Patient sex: F
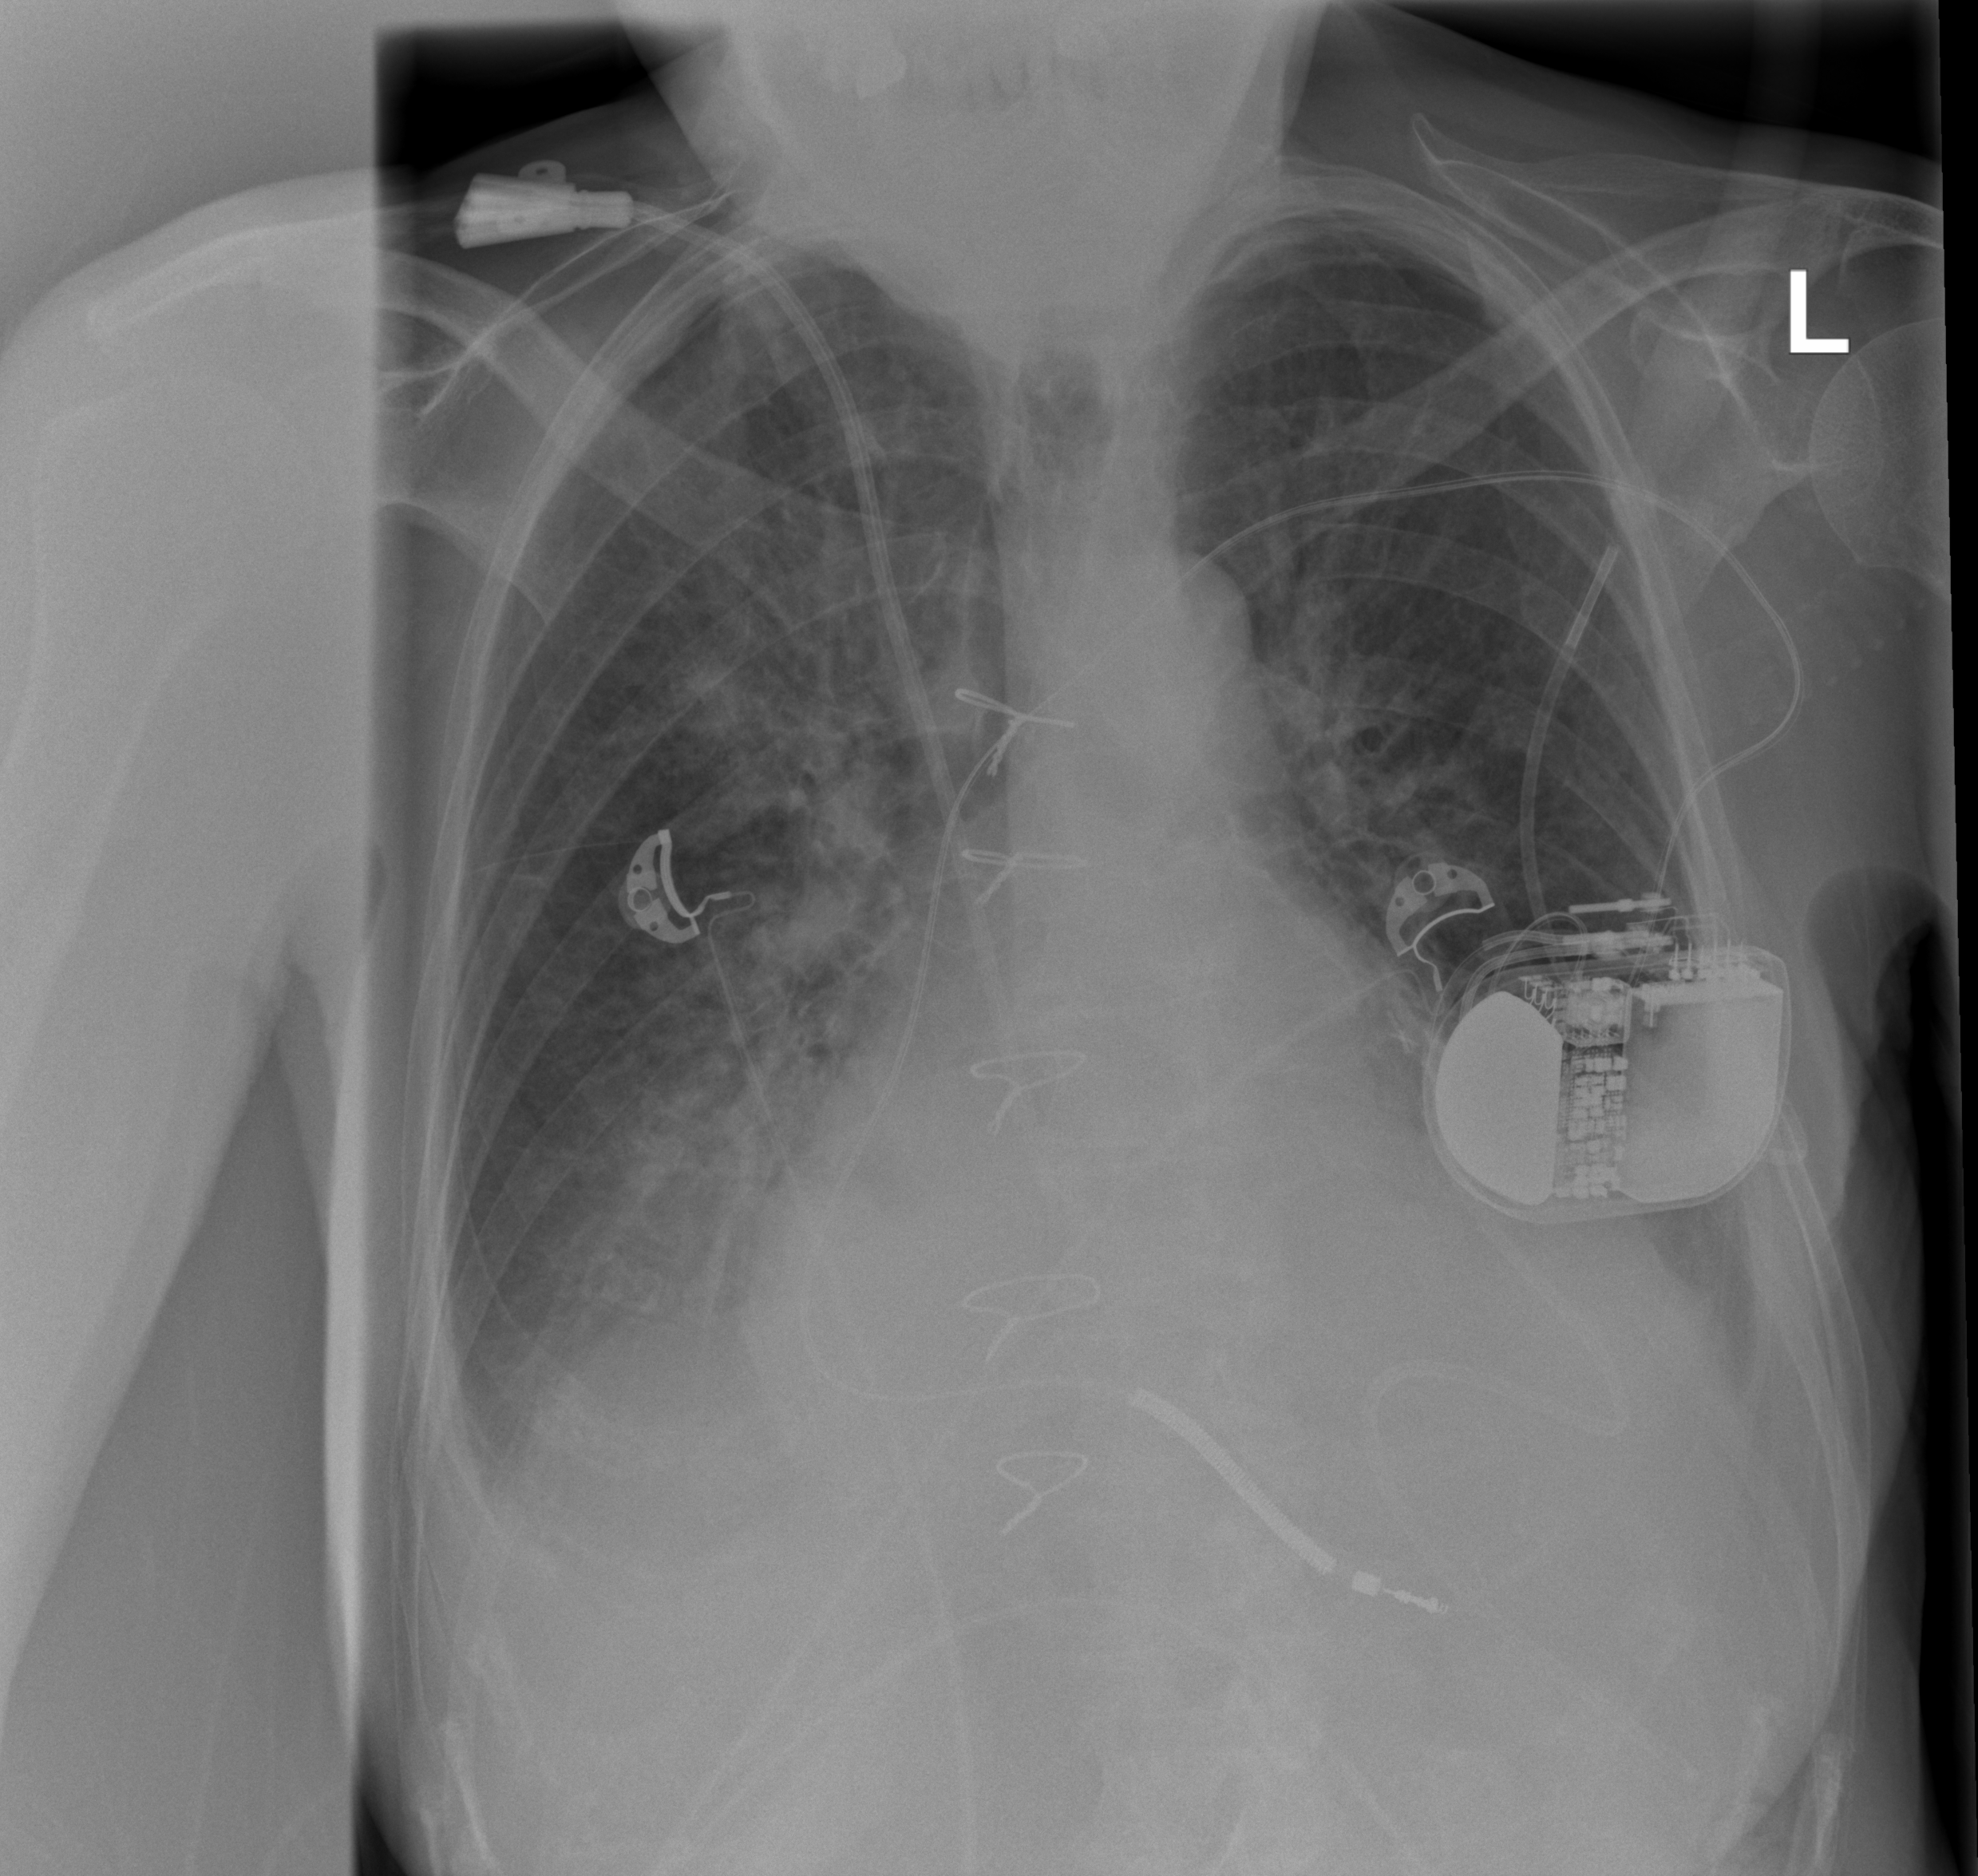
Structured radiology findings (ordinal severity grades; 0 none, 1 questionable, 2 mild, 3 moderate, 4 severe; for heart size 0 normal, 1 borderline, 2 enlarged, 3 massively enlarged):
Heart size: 2
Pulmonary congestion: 3
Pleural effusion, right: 2
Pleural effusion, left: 2
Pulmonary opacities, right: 2
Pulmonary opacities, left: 2
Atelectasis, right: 2
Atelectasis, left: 2